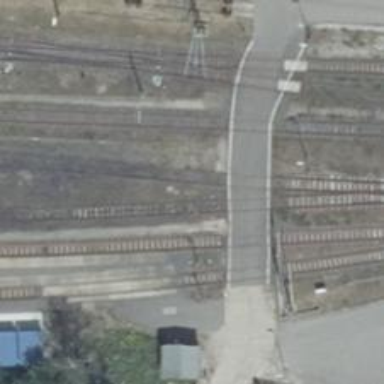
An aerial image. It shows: Level crossing along the railway.